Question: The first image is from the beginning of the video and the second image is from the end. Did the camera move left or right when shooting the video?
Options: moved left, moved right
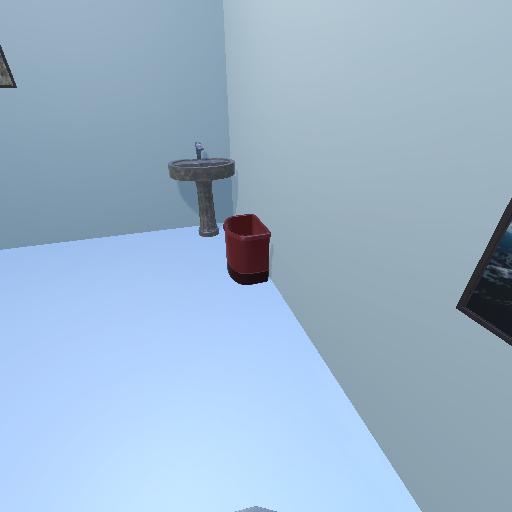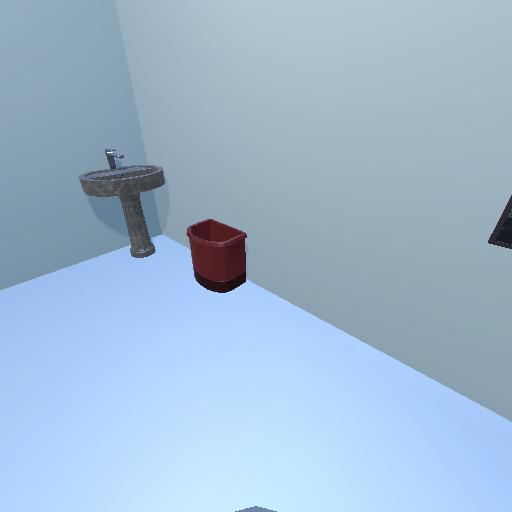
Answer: moved left